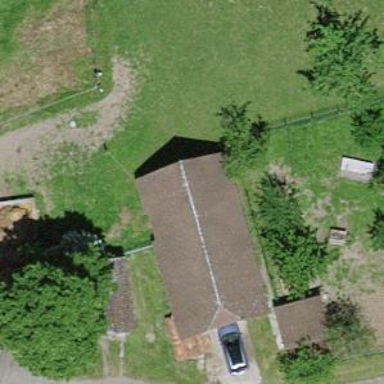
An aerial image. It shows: Garage building.